Question: I am learning Java EE, so I started with JSP. I set up my eEclipse environment, and got a simple project running. When I attempt to run the project Tomcat cannot find my JSP file. I put my JSP file under the 'WebContent' folder, but Tomcat still cannot find it.

I don't understand why it won't work. Do I place my files somewhere else? I left my 'web.xml' at default:
'''
<?xml version="1.0" encoding="UTF-8"?>
<web-app xmlns:xsi="http://www.w3.org/2001/XMLSchema-instance" xmlns="http://java.sun.com/xml/ns/javaee" xsi:schemaLocation="http://java.sun.com/xml/ns/javaee http://java.sun.com/xml/ns/javaee/web-app_3_0.xsd" id="WebApp_ID" version="3.0">
<display-name>Test</display-name>
<welcome-file-list>
<welcome-file>index.html</welcome-file>
<welcome-file>index.htm</welcome-file>
<welcome-file>index.jsp</welcome-file>
<welcome-file>default.html</welcome-file>
<welcome-file>default.htm</welcome-file>
<welcome-file>default.jsp</welcome-file>
</welcome-file-list>
</web-app>
'''
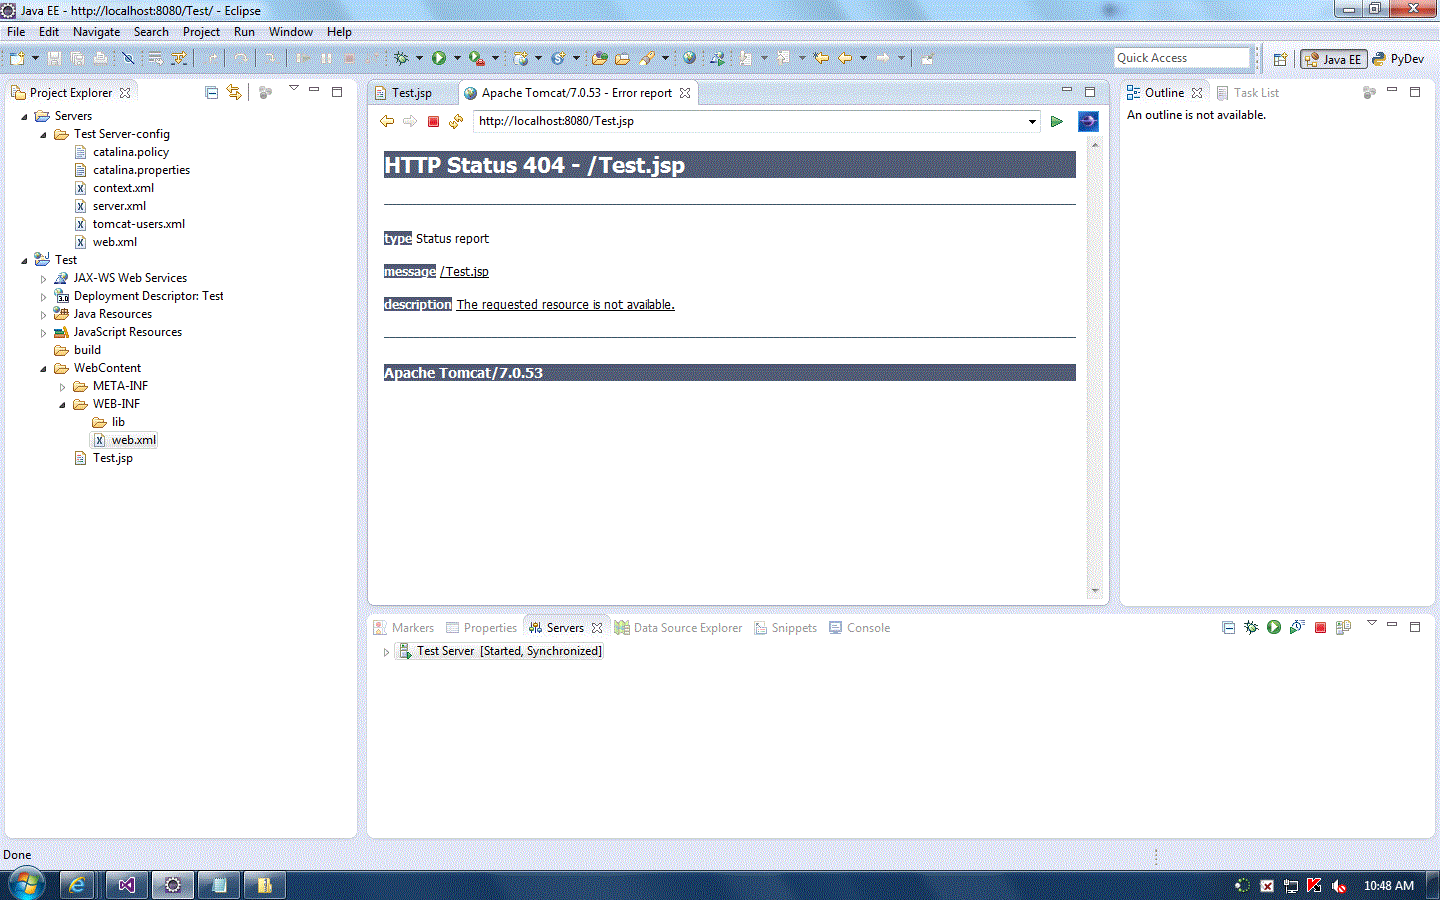
Answer: From screenshot you try to access to 'http://localhost:8080/Test.jsp', but I guess the application is reacheable on '/Test' path; so you have to access with:
'http://localhost:8080/Test/Test.jsp'
You can see and change this base path name on Eclipse from Project properties on tab 'Web Project Settings -> Context root'.
Default value is project name.